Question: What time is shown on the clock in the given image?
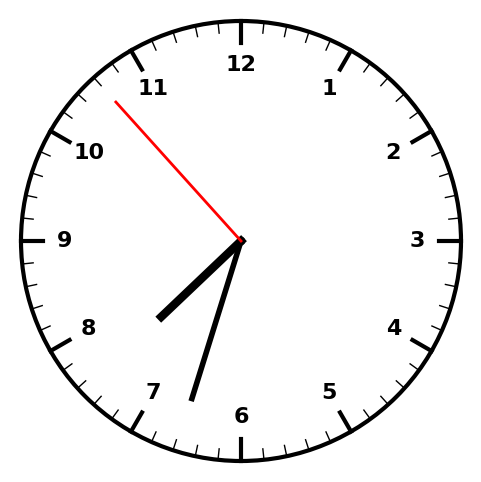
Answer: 07:32:53